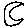
Label: moon